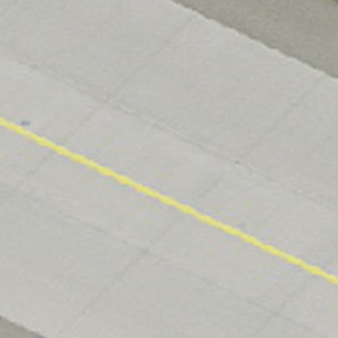
Label: other